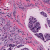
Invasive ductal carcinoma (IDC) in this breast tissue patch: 0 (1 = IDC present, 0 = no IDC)